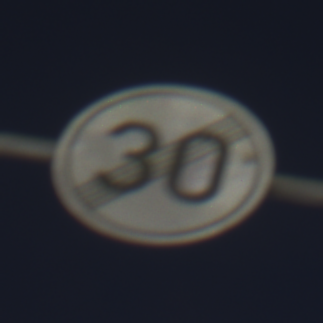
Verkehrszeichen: EndeGeschwindigkeit30
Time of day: Night
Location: Outdoor (Urban)
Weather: PartlyCloudy
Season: NotSpecified
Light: Artificial